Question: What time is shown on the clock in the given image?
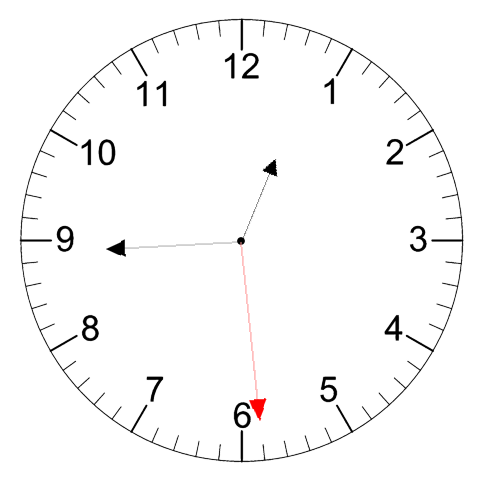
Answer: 12:44:29